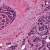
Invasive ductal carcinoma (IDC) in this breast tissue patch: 1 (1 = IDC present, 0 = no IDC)